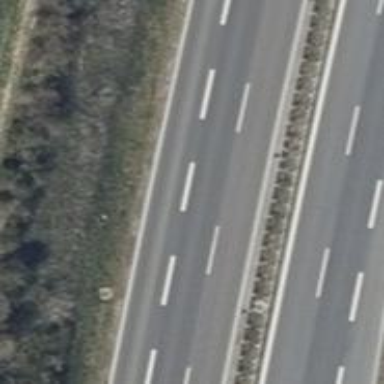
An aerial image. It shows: Asphalt motorway.